Question: I am analyzing a dataset and want to quantify the linear regression of total dataset. The dataset has different dependent variables, but with a single independent variable.
I have tried to use the simple linear regression using stat_smooth() from ggplot2 package. This gives the individual regression line for a dataset, but what I want to do is to combine these regression lines into a single regression line that represents both these and maybe an average of more regression lines

'''
geom_point(aes(x= DateAndTime, y= T_423), na.rm=TRUE, color="purple", shape=19, size=3)+
geom_point(aes(x= DateAndTime, y= T_422), na.rm=TRUE, color="red", shape=8, size=1)+
ggtitle("Module Temperature STP423 - Total distribution") +
xlab("Date") + ylab("Module Temperature (C)")
'''
The data looks something like this:
'''
Dates X1 X2
1 2014-01-04 8.<PHONE> 7.<PHONE>
2 2014-01-06 7.<PHONE> 7.<PHONE>
3 2014-01-07 8.<PHONE> 8.<PHONE>
4 2014-01-08 8.<PHONE> 8.<PHONE>
5 2014-01-10 11.<PHONE> 10.<PHONE>
6 2014-01-11 9.<PHONE> 8.<PHONE>
7 2014-01-12 9.<PHONE> 9.<PHONE>
8 2014-01-13 -6.<PHONE> -6.<PHONE>
'''
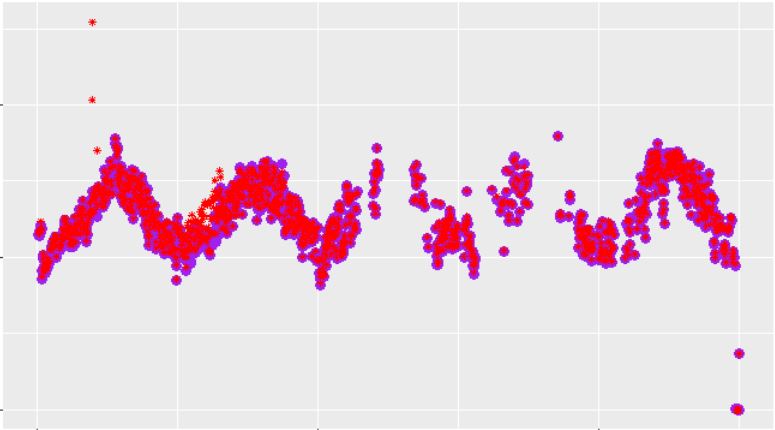
Answer: 'ggplot2' works best with long-format data. 'geom_smooth', for example, requires all it's y-values to be in a single column. So we need to convert your data to long format. I re-use the code <URL> covers several other methods.
'''
test_data = read.table(text = ' Dates X1 X2
1 2014-01-04 8.<PHONE> 7.<PHONE>
2 2014-01-06 7.<PHONE> 7.<PHONE>
3 2014-01-07 8.<PHONE> 8.<PHONE>
4 2014-01-08 8.<PHONE> 8.<PHONE>
5 2014-01-10 11.<PHONE> 10.<PHONE>
6 2014-01-11 9.<PHONE> 8.<PHONE>
7 2014-01-12 9.<PHONE> 9.<PHONE>
8 2014-01-13 -6.<PHONE> -6.<PHONE>', header = T)
test_data$Dates = as.Date(test_data$Dates)
# code copy/pasted from linked FAQ, only changed id = "date" to id = "Dates"
library("reshape2")
library("ggplot2")
test_data_long <- melt(test_data, id = "Dates") # convert to long format
# now we can plot:
ggplot(test_data_long, aes(x = Dates, y = value)) +
geom_point(aes(color = variable, size = variable, shape = variable)) +
geom_smooth() +
labs(title = "Module Temperature STP423 - Total distribution",
x = "Date",
y = "Module Temperature (C)") +
scale_size_manual(values = c(1, 3)) +
scale_color_manual(values = c("red", "purple")) +
scale_shape_manual(values = c(8, 19))
'''
<URL>